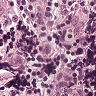
Metastatic tissue present: no